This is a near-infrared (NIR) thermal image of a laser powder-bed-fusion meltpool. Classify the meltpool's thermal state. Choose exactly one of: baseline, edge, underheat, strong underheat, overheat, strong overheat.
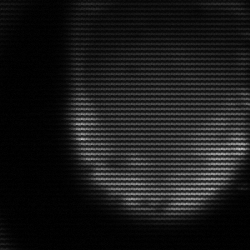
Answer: edge